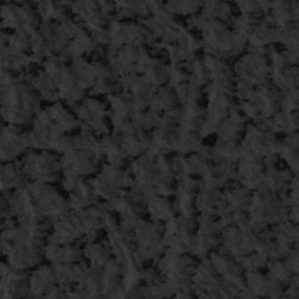
Label: frost